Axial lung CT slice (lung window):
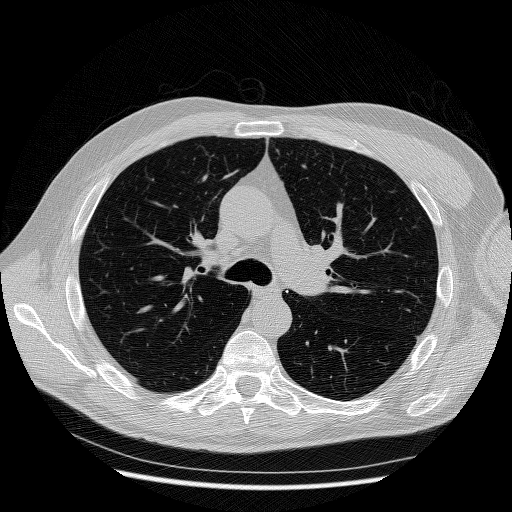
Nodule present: no